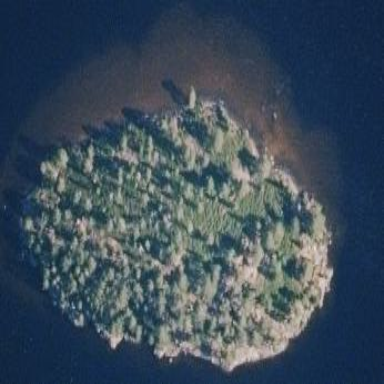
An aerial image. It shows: Islet.